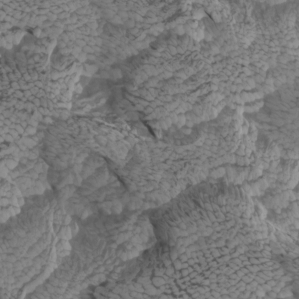
Label: non_frost